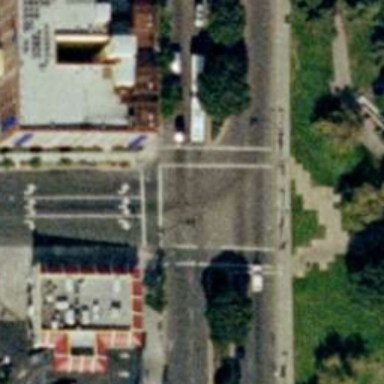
An intersection with some cars on the road .